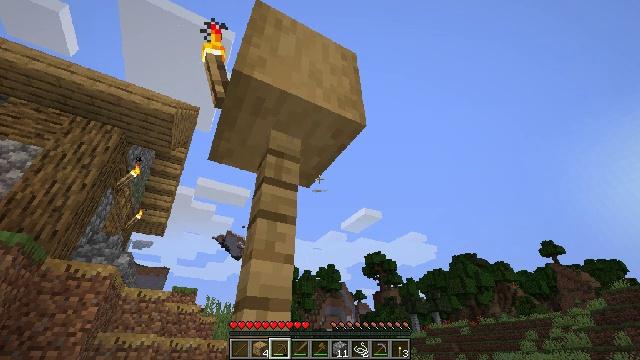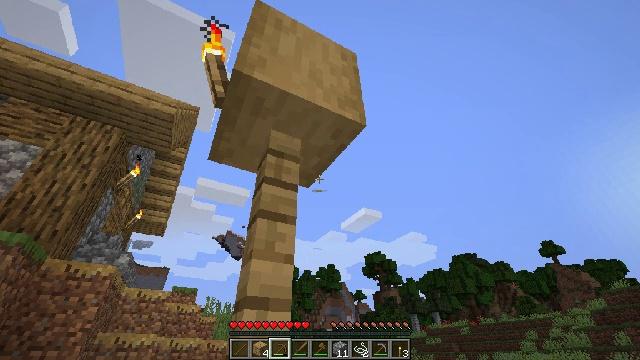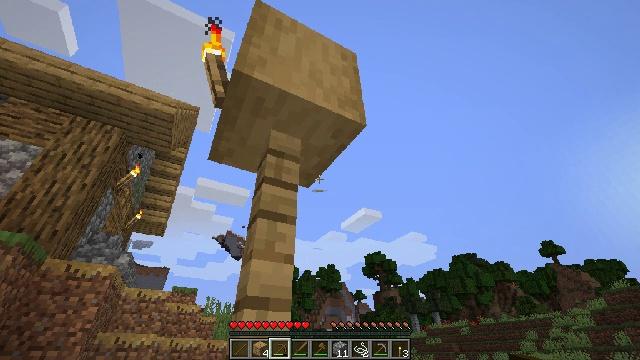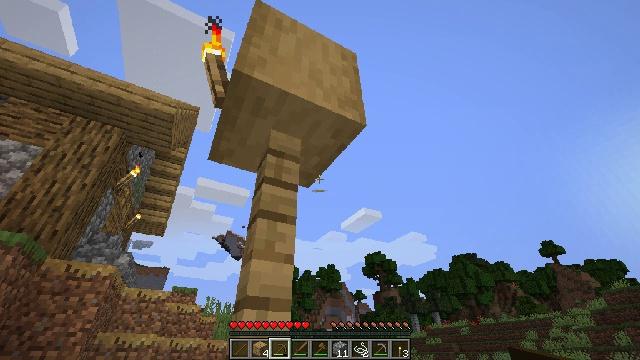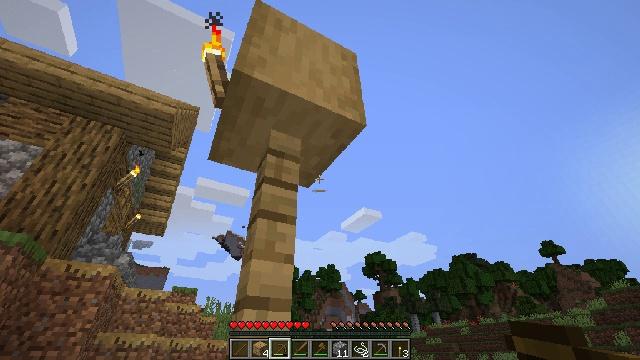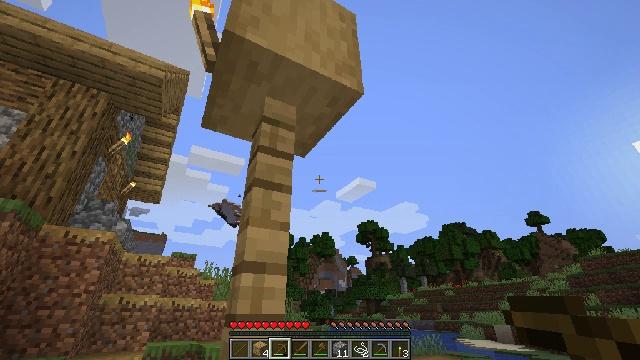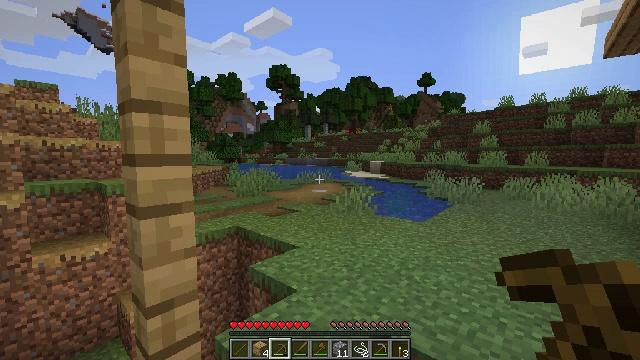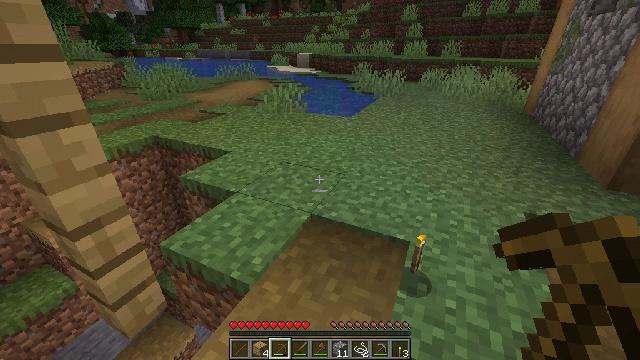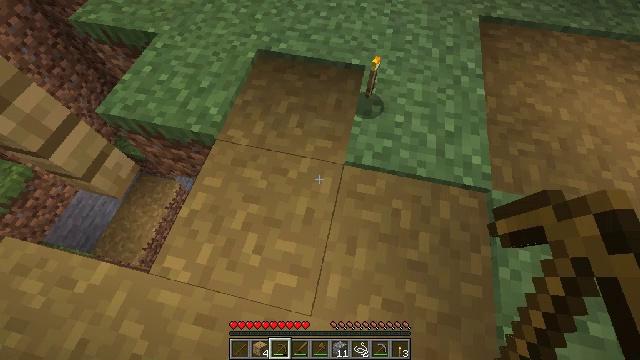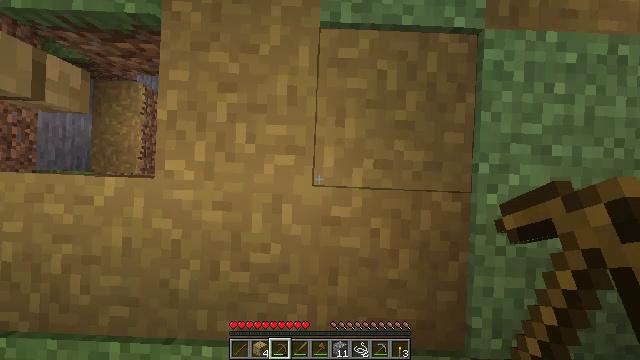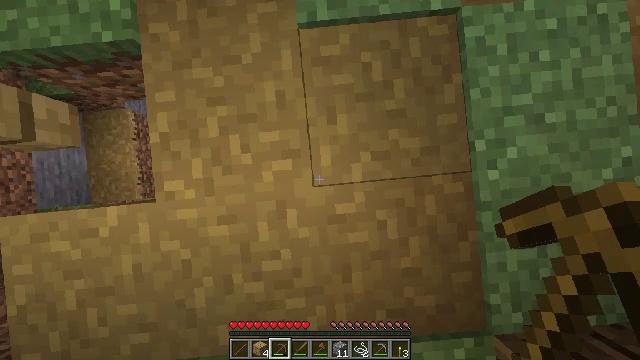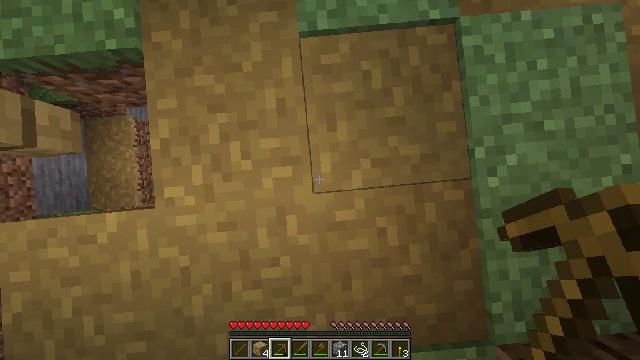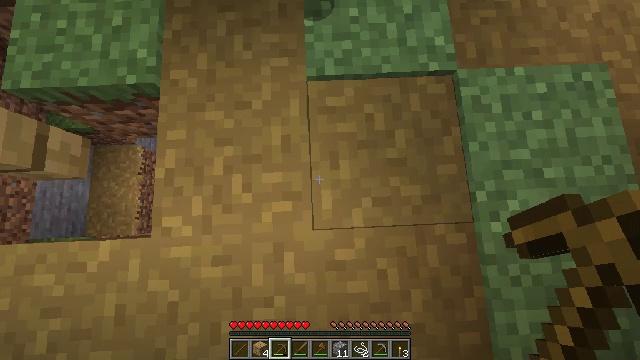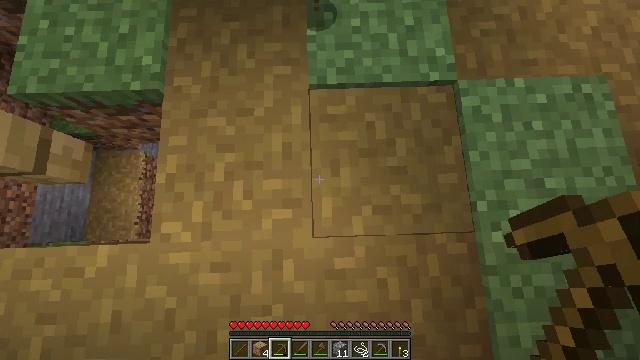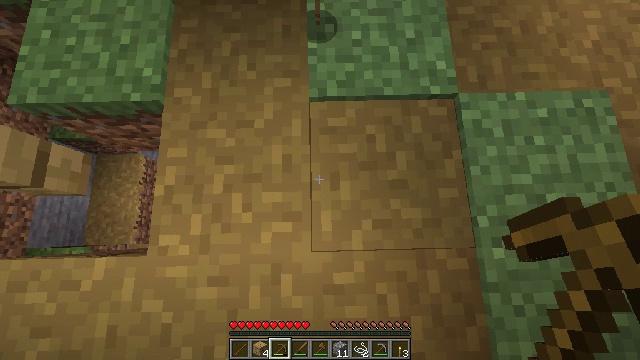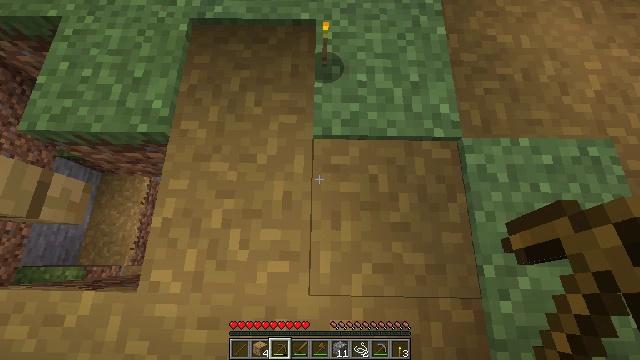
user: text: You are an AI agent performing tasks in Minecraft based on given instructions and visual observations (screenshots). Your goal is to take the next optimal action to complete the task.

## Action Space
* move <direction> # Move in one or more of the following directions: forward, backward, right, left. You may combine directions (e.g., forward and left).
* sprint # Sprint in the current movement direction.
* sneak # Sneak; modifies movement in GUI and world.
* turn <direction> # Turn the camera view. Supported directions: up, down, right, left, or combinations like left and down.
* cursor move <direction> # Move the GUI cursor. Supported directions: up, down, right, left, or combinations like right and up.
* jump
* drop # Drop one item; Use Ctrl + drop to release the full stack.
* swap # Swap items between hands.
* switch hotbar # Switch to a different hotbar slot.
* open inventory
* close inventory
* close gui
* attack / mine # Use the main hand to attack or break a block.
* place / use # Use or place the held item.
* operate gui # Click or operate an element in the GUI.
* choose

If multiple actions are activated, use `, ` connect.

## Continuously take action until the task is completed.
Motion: motion action
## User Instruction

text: Chop the stripped oak wood logs.
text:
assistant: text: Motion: attack / mine
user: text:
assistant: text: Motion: attack / mine
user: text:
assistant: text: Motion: attack / mine
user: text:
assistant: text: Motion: attack / mine
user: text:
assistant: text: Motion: turn right and down, attack / mine
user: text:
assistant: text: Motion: turn right and down
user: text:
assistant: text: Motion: turn right and down
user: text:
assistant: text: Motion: turn right and down
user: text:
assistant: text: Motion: turn right and down
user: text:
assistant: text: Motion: turn right and down
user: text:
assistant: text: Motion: turn up
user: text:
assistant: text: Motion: turn left and up
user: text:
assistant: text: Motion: turn up
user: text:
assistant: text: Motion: move forward
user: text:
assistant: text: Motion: move forward, turn left and up
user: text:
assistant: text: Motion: move forward, turn left and up
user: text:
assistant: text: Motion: move forward, turn left and up
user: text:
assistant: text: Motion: move forward, turn left and up
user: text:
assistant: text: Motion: move forward, turn left and up
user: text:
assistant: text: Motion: move forward, turn left
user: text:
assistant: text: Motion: move forward, turn left
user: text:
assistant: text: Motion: move forward, turn left
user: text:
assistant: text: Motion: turn left and down
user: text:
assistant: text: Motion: turn left
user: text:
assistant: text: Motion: turn left and up
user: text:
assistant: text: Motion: turn left and up
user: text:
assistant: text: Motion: turn left and up
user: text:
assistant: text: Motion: turn up
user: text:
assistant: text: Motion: turn up
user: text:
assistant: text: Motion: turn up